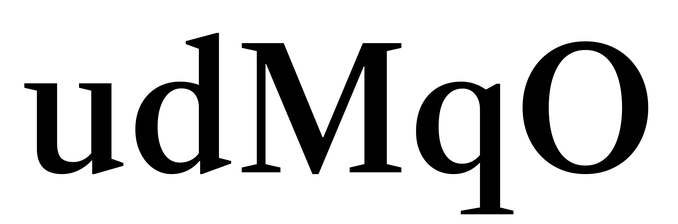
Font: LibreCaslonText_Medium